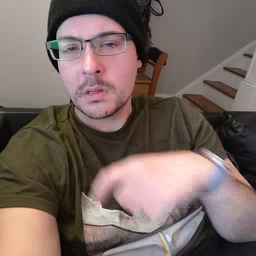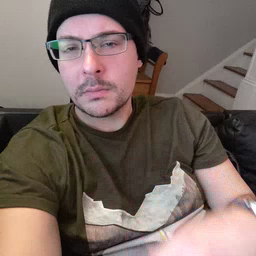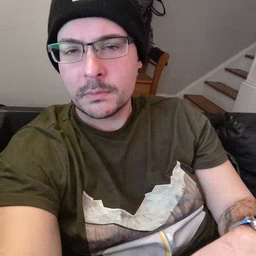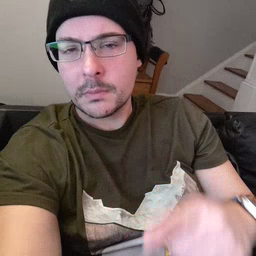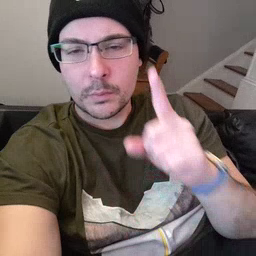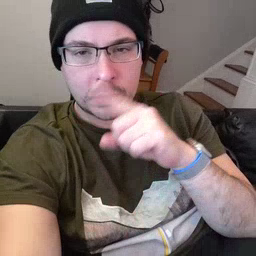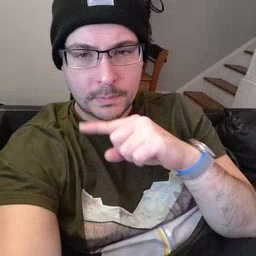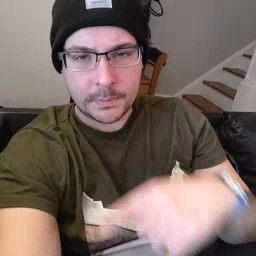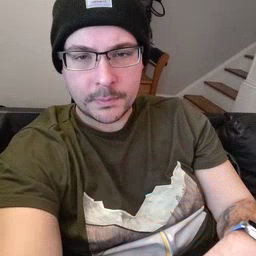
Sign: pretend